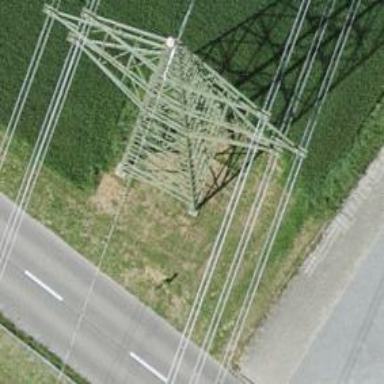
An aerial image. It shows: Power line with quad double wires.